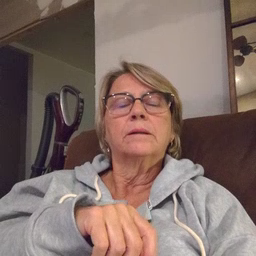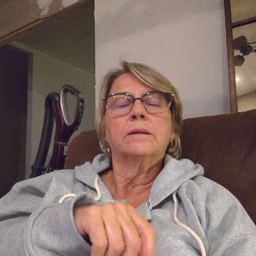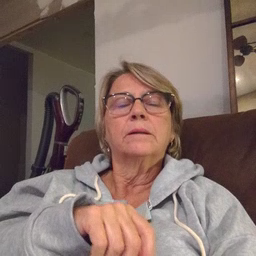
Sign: jeans